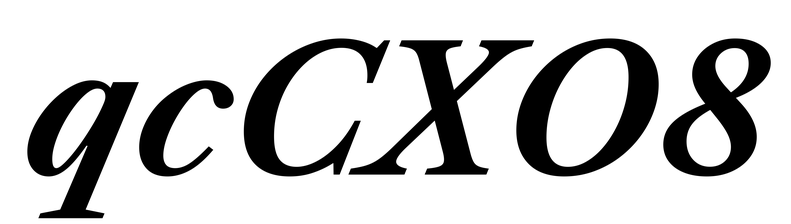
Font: LibreCaslonText-Italic_Bold_Italic